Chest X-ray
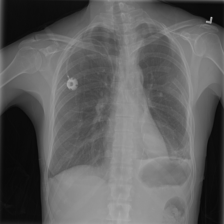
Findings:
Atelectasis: negative
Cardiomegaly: negative
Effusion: negative
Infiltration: negative
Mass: negative
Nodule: negative
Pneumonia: negative
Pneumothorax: negative
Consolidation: negative
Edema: negative
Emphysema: negative
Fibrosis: negative
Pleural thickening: negative
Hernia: negative